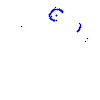
Particle: kaon